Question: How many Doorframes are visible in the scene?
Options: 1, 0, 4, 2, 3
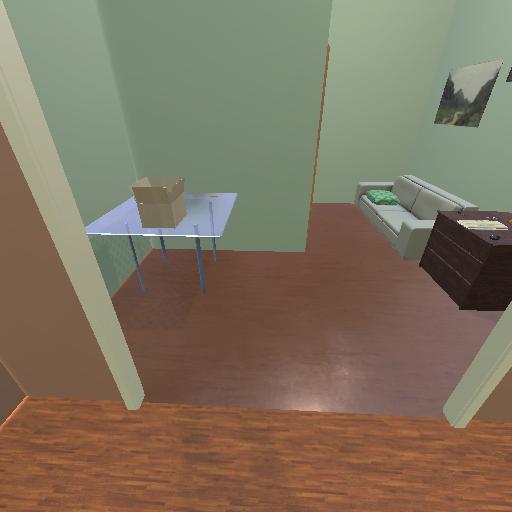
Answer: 1